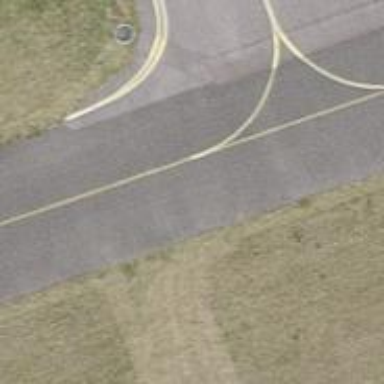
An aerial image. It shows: View of taxiway at the airport.